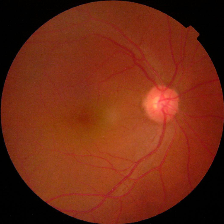
Diabetic retinopathy grade: No DR